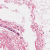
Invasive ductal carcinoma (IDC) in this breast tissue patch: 0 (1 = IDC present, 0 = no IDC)